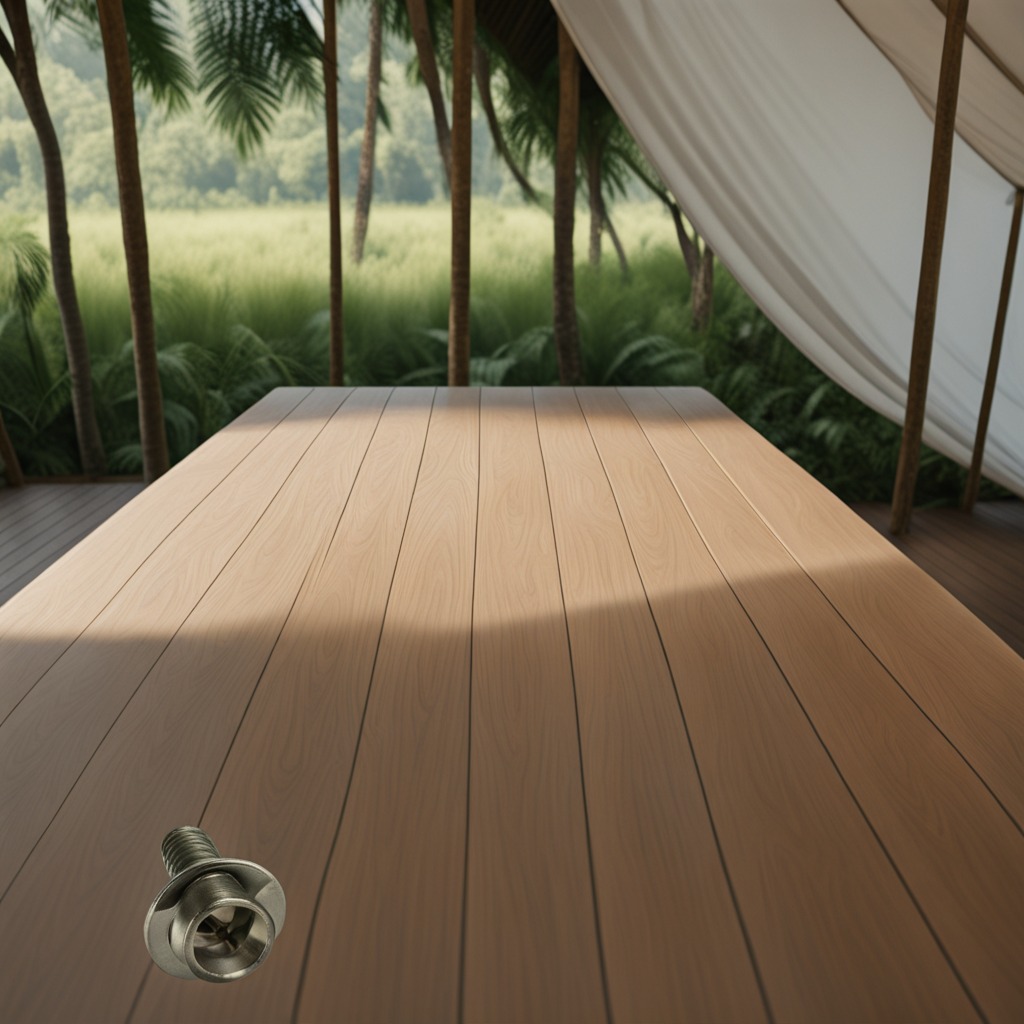
A metal screw is lying on the wooden table.